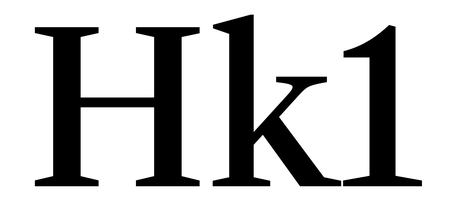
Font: LibreCaslonText_Medium